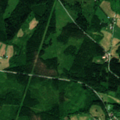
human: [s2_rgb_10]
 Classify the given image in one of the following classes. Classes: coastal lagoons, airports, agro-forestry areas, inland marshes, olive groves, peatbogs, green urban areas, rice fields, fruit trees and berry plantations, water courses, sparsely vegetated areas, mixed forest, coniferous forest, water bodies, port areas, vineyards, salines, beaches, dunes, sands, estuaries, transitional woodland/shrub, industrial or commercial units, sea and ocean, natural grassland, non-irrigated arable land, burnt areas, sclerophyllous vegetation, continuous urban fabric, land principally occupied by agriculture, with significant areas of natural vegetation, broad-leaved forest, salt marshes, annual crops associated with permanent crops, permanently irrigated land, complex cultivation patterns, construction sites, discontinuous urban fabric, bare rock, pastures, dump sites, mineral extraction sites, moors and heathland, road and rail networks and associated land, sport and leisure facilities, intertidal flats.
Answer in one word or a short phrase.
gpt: land principally occupied by agriculture, with significant areas of natural vegetation, mixed forest, transitional woodland/shrub